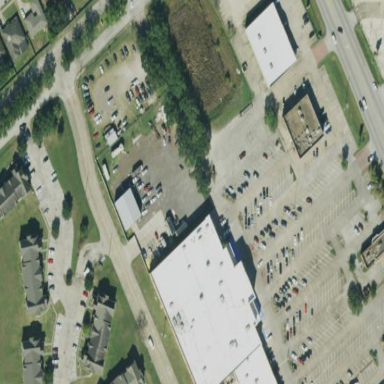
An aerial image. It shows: Retail area.